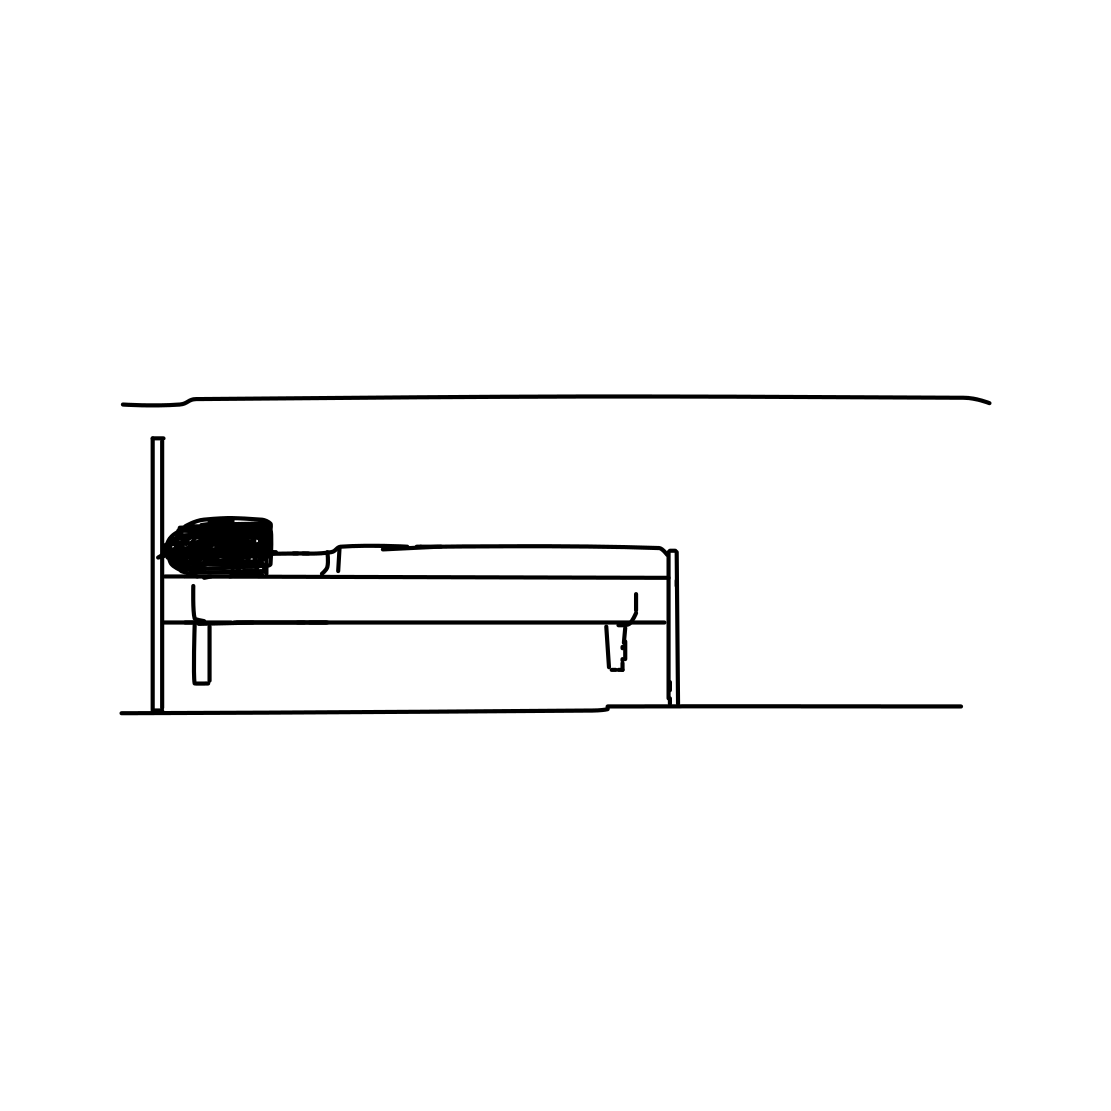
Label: bed